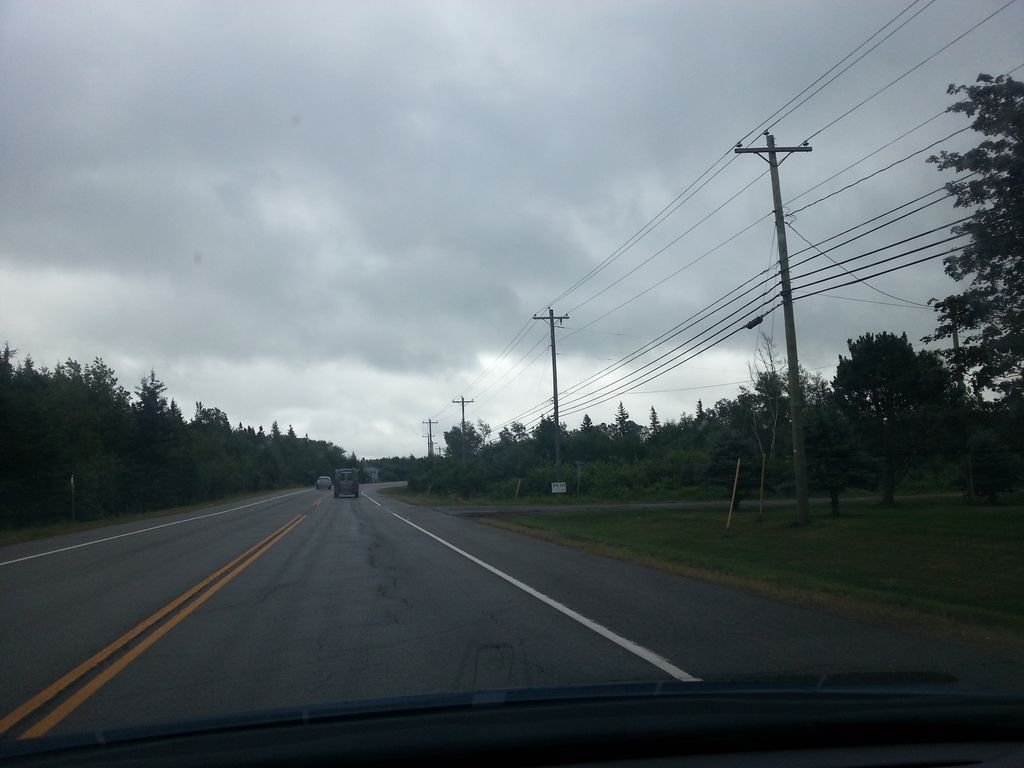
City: charlottetown